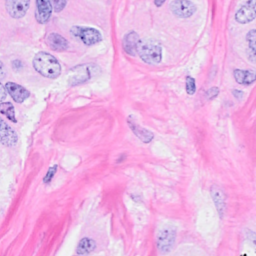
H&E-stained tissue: Breast